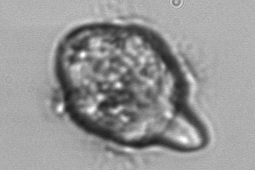
Label: Didinium